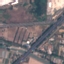
Label: Highway